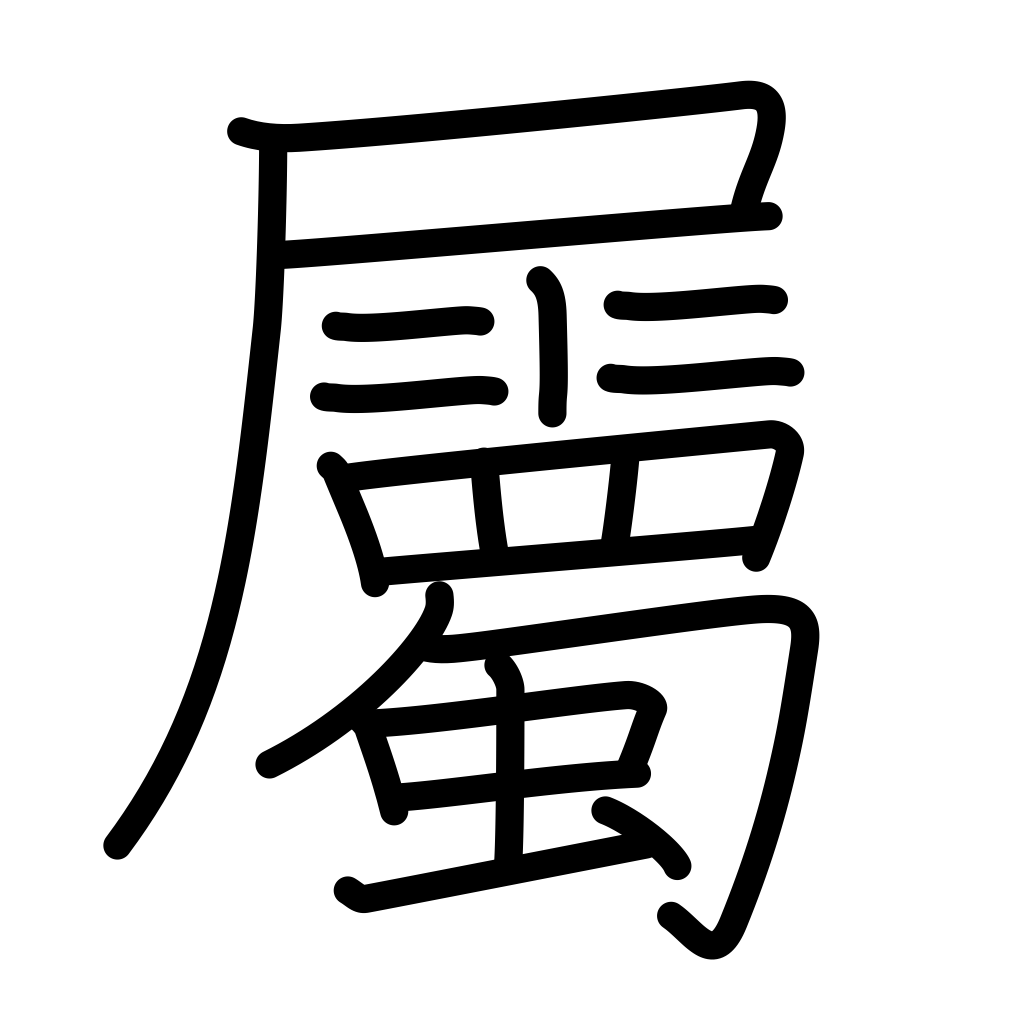
Meaning: genus, subordinate official, belong, affiliated